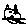
Label: cat